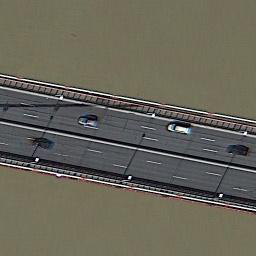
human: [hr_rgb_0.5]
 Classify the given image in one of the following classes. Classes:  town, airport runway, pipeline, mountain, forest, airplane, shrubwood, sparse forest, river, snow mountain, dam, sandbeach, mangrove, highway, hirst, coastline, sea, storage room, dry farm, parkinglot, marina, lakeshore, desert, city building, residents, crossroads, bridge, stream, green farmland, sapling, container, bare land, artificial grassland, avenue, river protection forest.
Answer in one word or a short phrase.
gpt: bridge